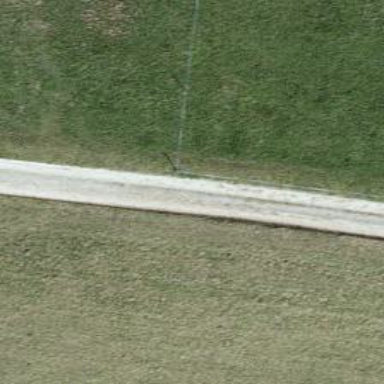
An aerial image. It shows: Track with fine gravel surface of grade2.